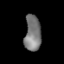
Tissue: lung
Cell type: Endothelial cells
Senescence score: 0.5523
Nuclear area (px): 570
Mean DAPI intensity: 121.691